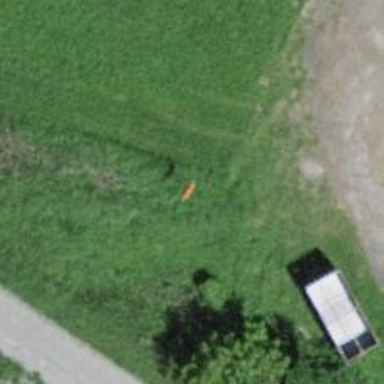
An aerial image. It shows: Pole with roof-covered pipeline marker.